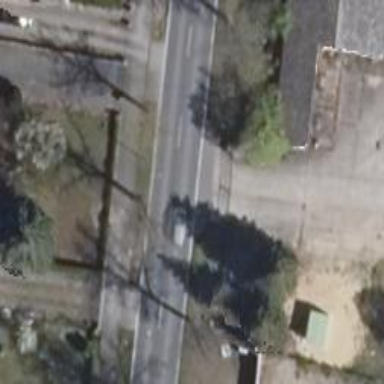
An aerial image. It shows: Driveway.